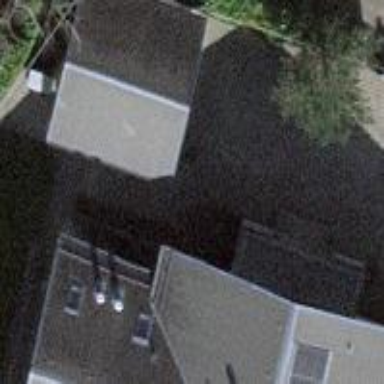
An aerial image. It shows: View of roof of building.